Field crop: maize
Growth stage: 2
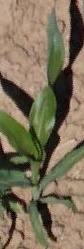
Species: maize